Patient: sex M, age 65
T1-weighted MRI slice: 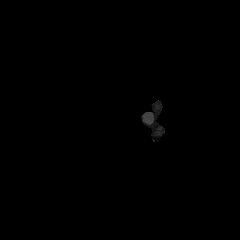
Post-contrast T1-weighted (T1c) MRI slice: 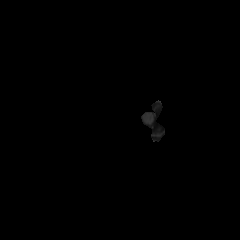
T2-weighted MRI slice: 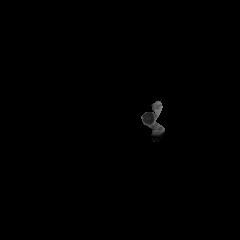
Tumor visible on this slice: no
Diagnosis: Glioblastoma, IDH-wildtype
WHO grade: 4